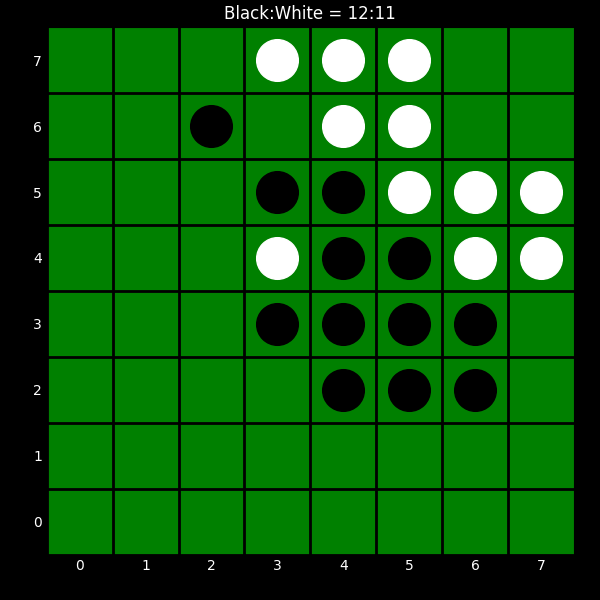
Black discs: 12
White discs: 11